Field crop: maize
Growth stage: 2
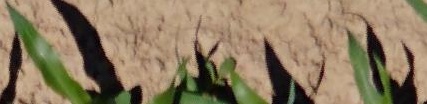
Species: maize